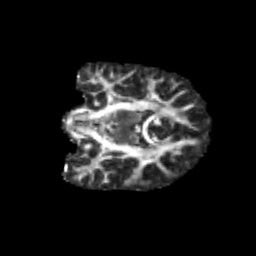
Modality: FA
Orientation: coronal
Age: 10
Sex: male
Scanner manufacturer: siemens
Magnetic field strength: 3 T
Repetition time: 3.8 s
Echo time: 0.07 s